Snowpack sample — Loveland Pass, Silver Plume, Colorado, USA (12/14/25, 10:50 AM MST)
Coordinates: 39.664, -105.882
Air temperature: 36 °F
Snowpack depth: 67 cm
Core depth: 10 cm
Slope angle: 6°, slope face: 326°
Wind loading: low
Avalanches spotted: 0
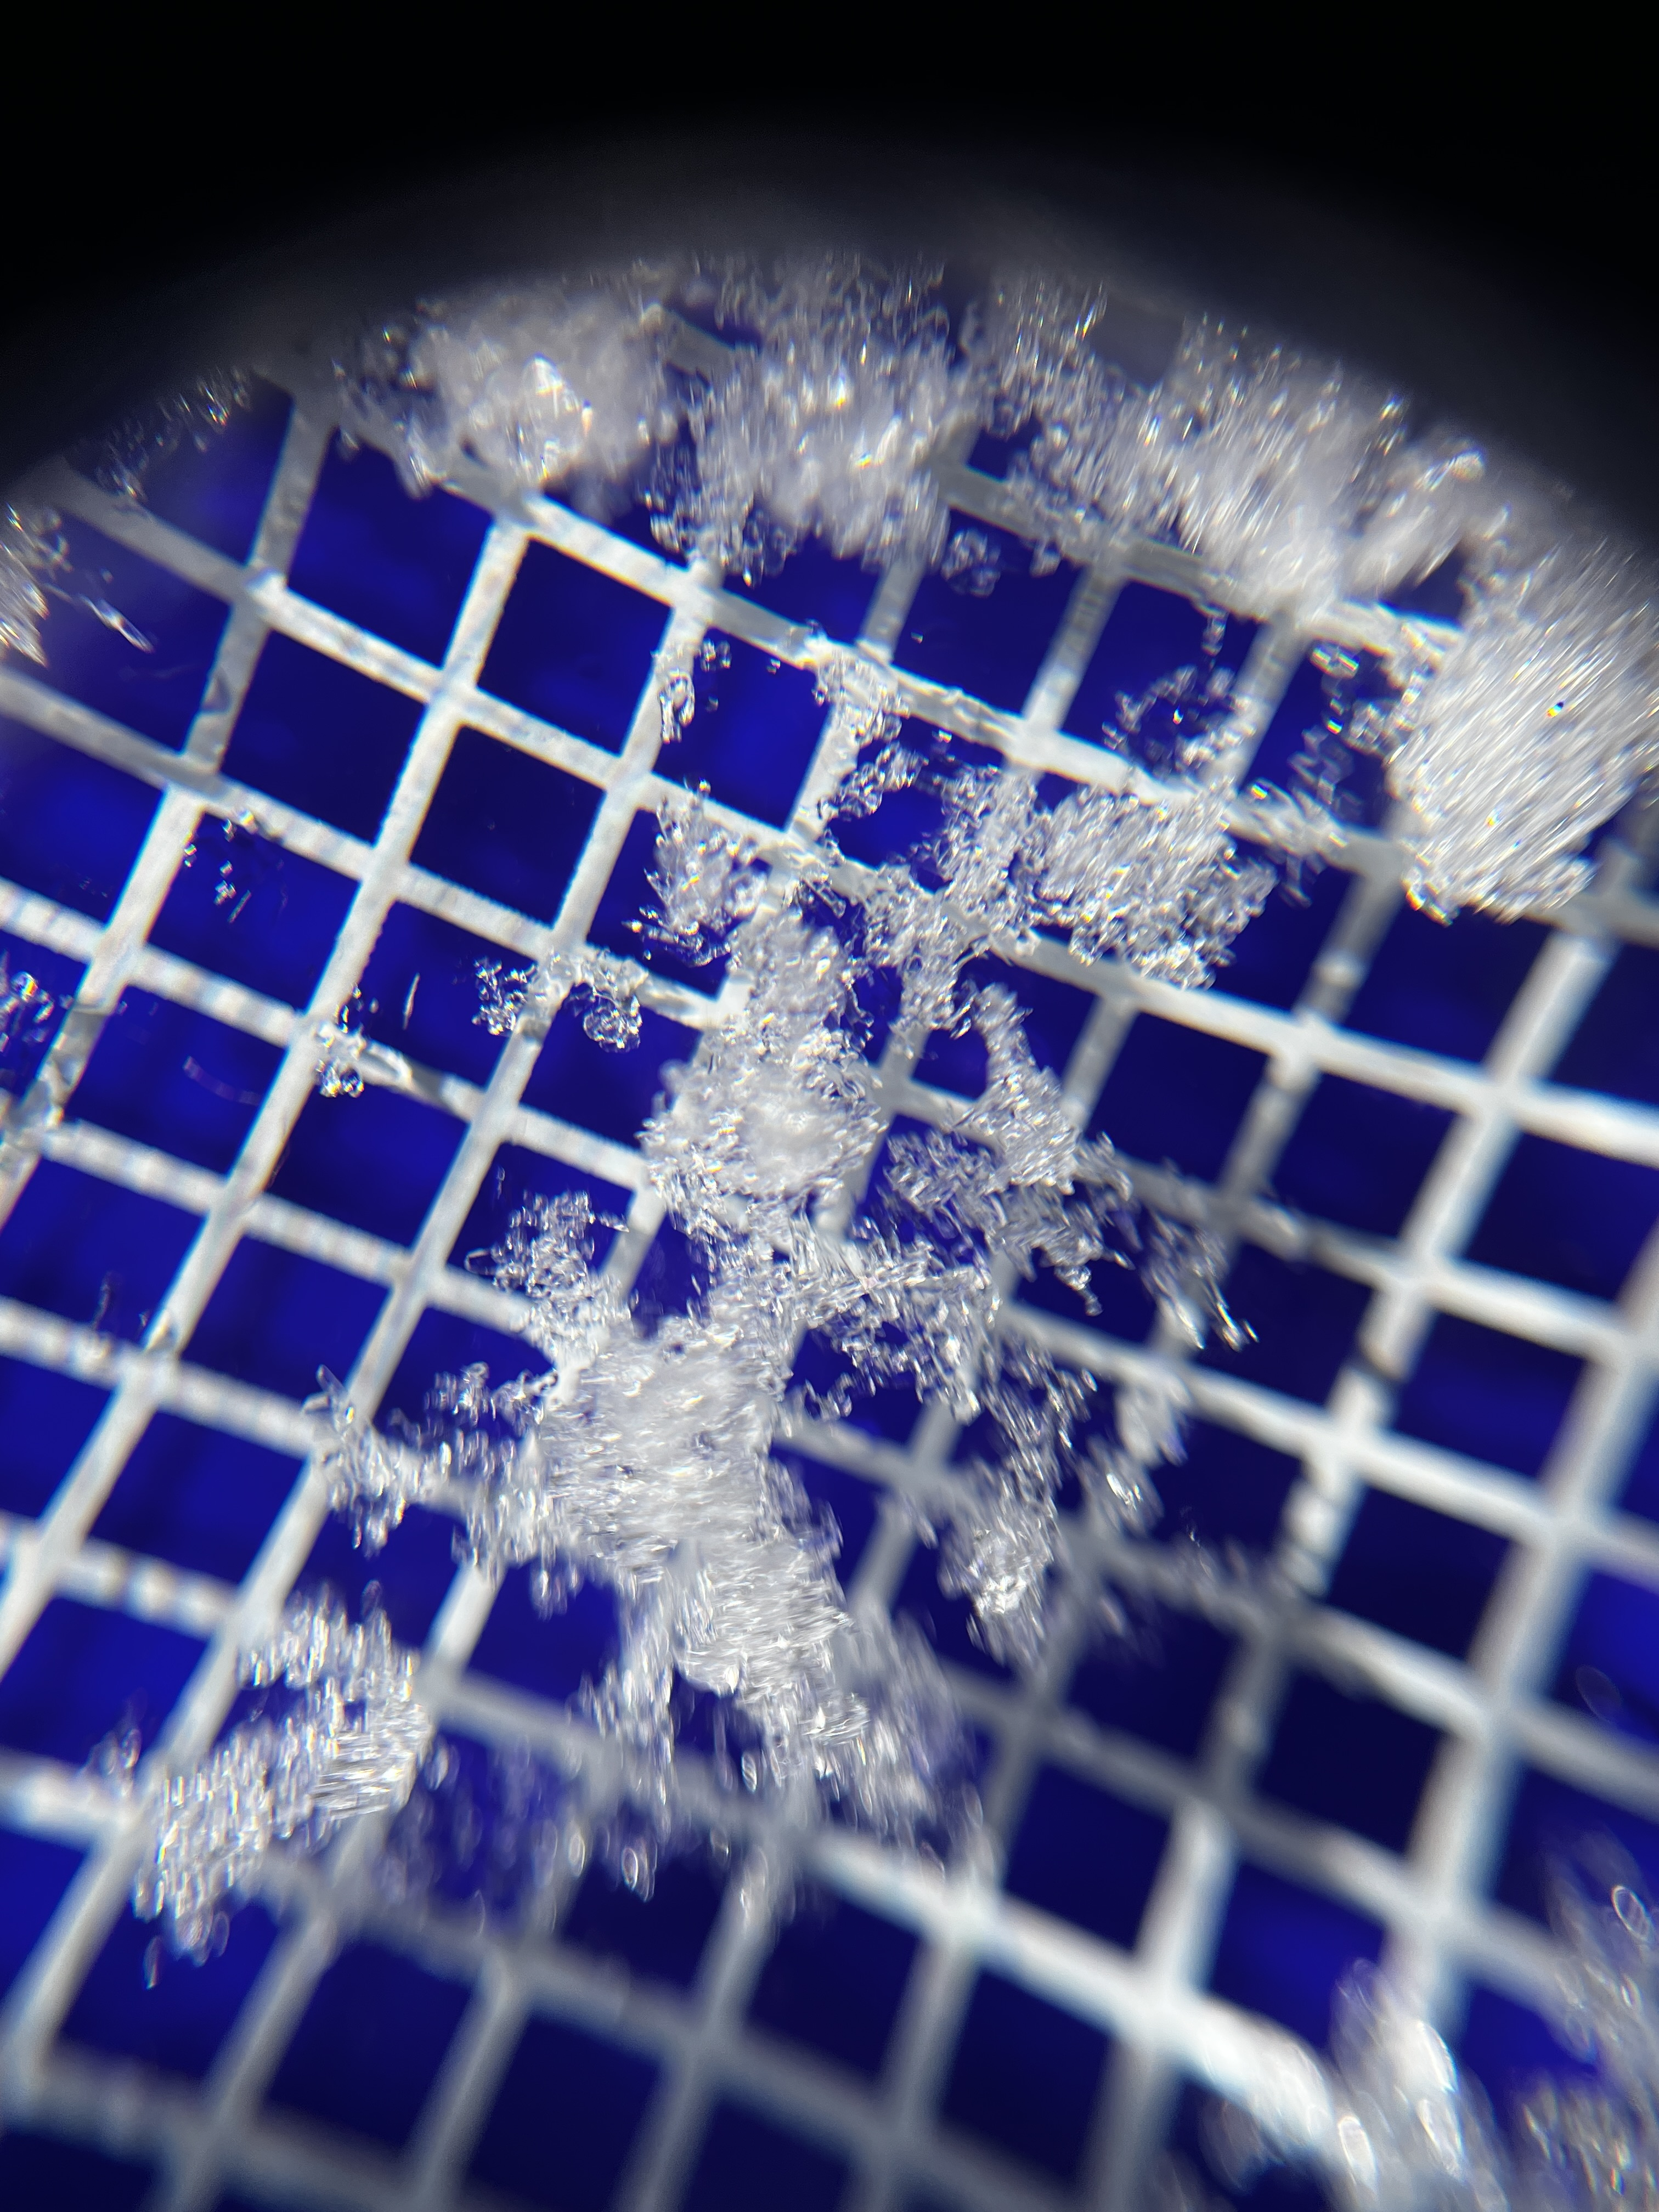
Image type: magnified_profile
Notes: No avalanches spotted, very late start to the season with minimal snowpack